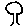
Label: tree